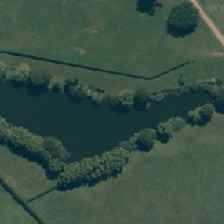
Land cover: lake_pond